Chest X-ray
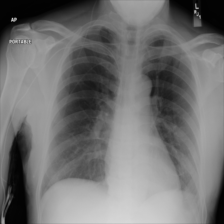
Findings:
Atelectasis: negative
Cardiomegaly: negative
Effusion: negative
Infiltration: negative
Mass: negative
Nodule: negative
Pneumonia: negative
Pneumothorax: negative
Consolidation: negative
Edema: negative
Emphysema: negative
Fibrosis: negative
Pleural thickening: negative
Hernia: negative